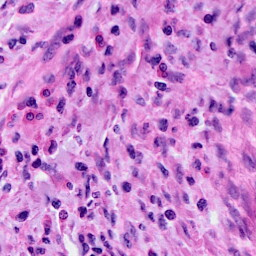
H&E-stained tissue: Cervix